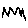
Label: zigzag